Field crop: tomato
Growth stage: 1
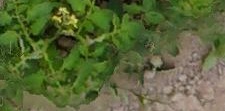
Species: tomato